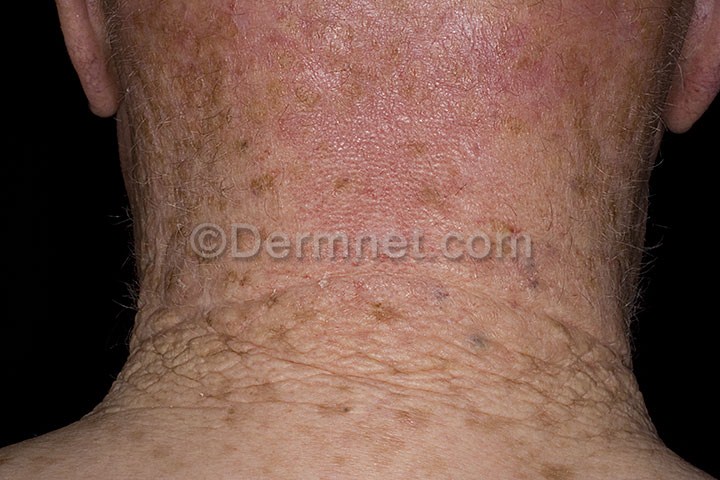
Disease: Light Diseases and Disorders of Pigmentation